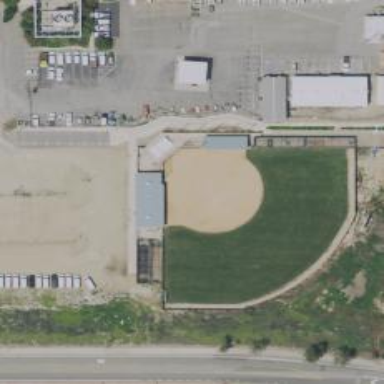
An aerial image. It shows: Softball pitch for leisure sports.